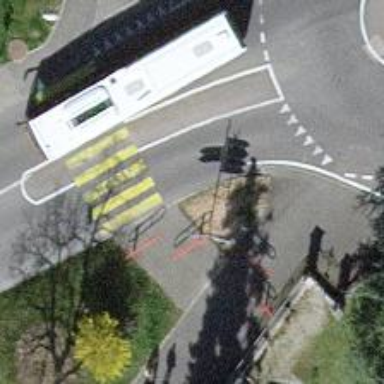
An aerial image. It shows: Cycle barrier.